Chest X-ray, AP view. Patient: 76 years old, sex M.
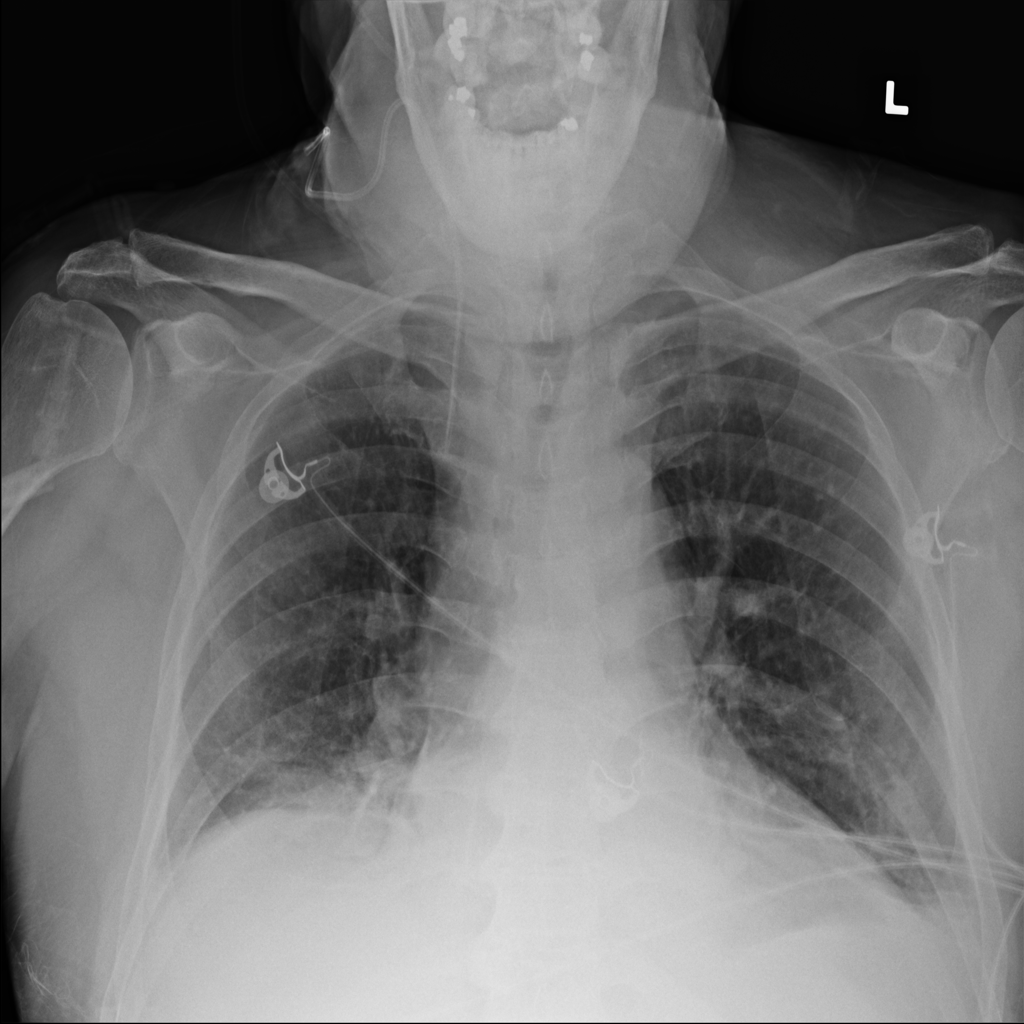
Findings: Atelectasis, Edema